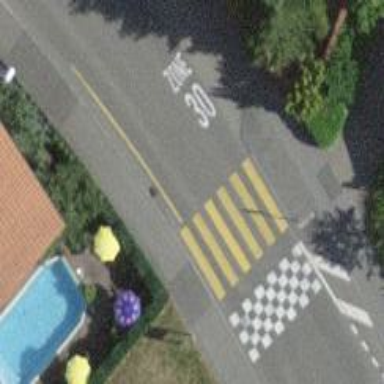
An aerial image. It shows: Uncontrolled zebra crossing with notable zebra markings.